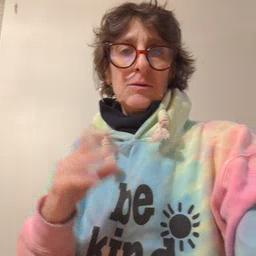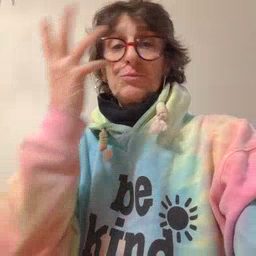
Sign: pretty